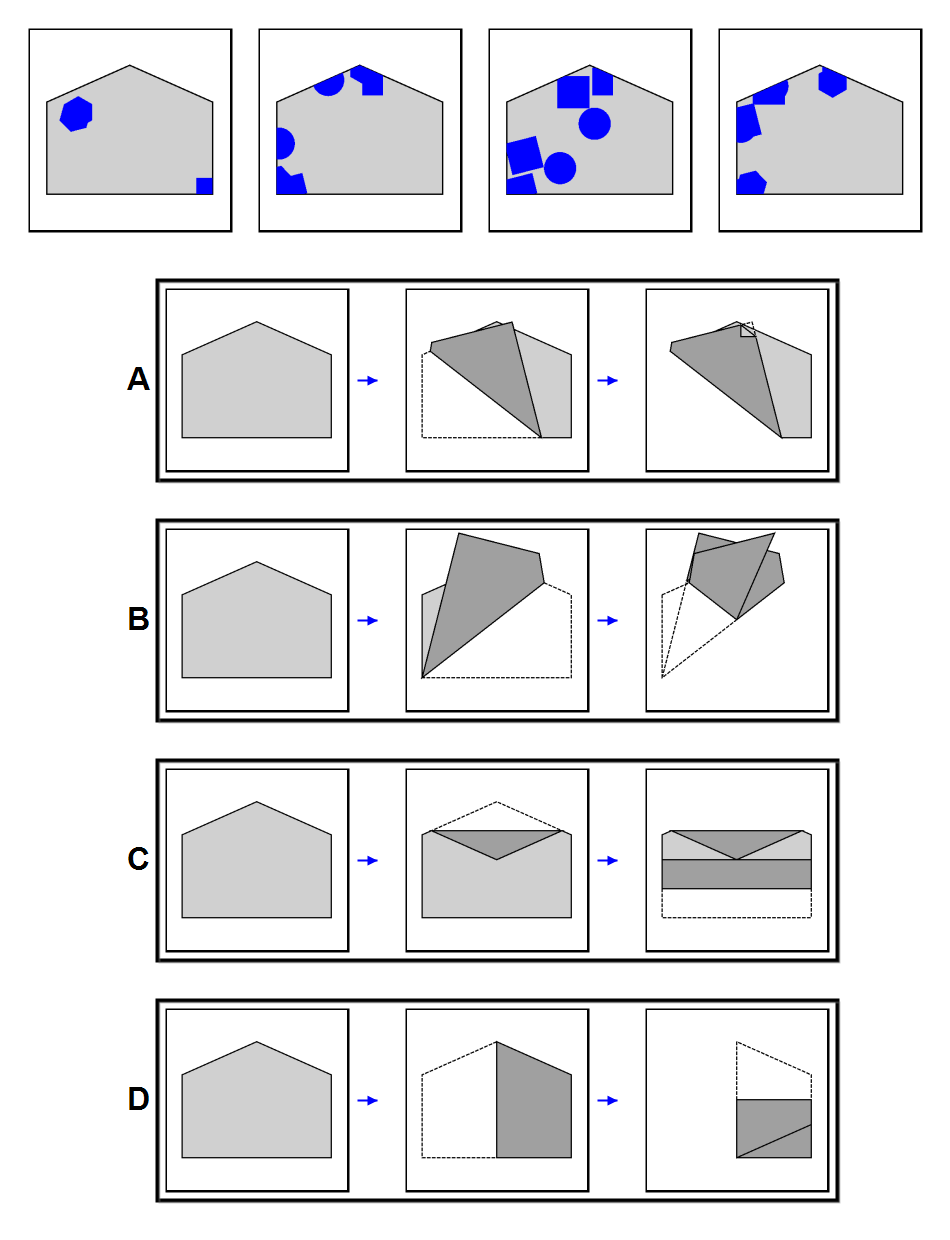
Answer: A